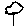
Label: tree